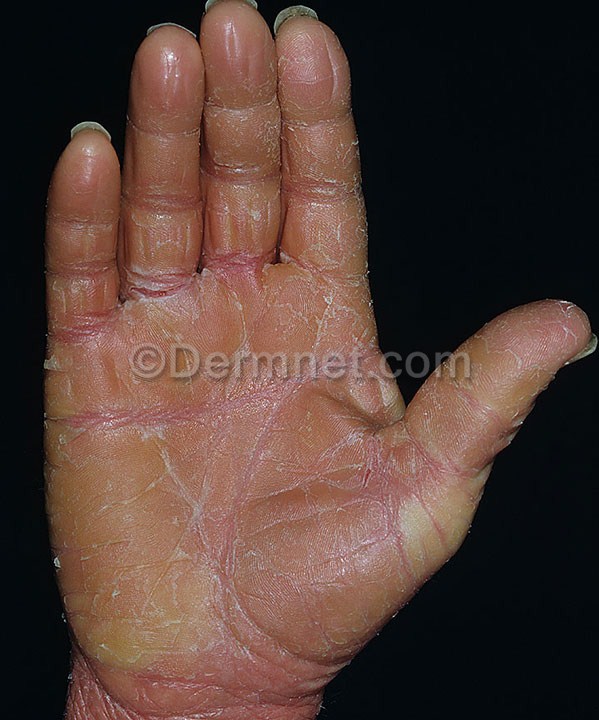
Disease: Psoriasis pictures Lichen Planus and related diseases